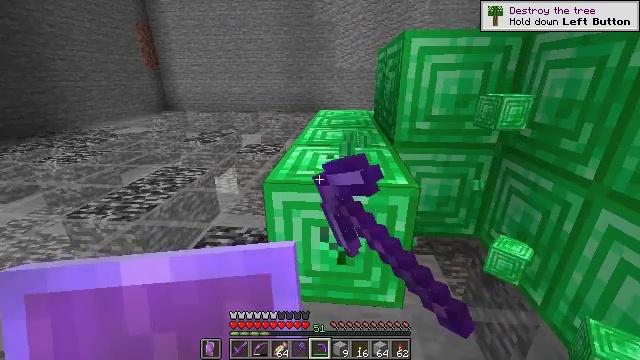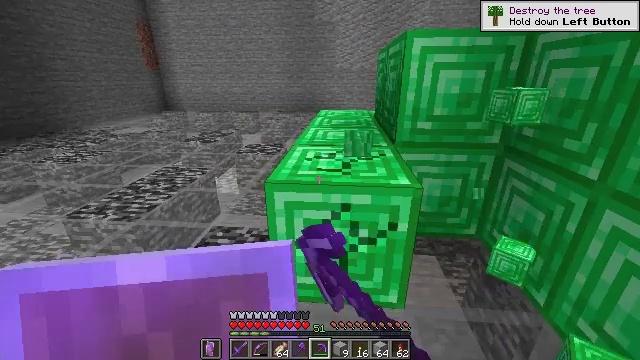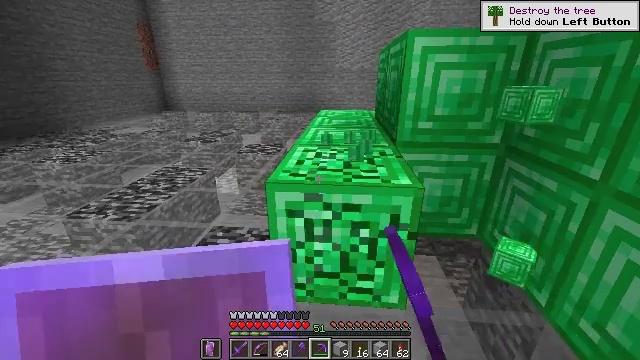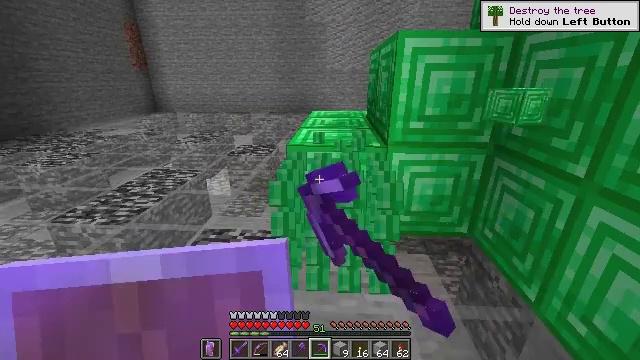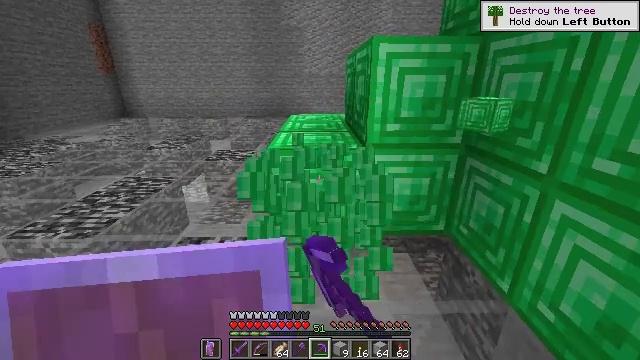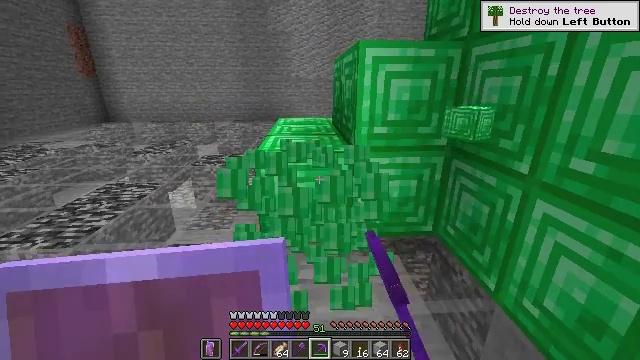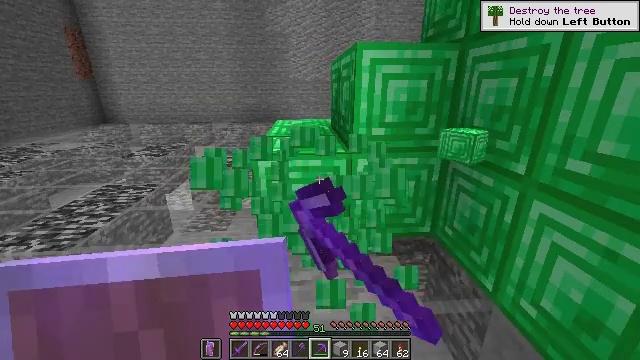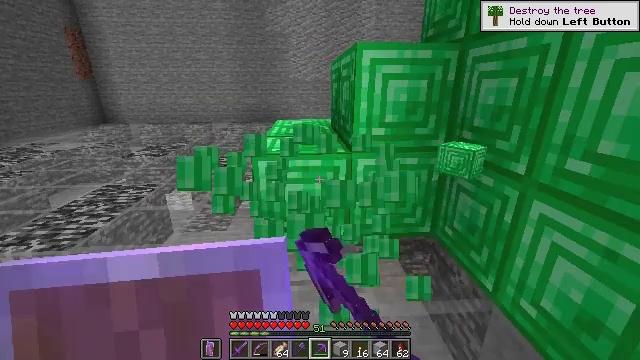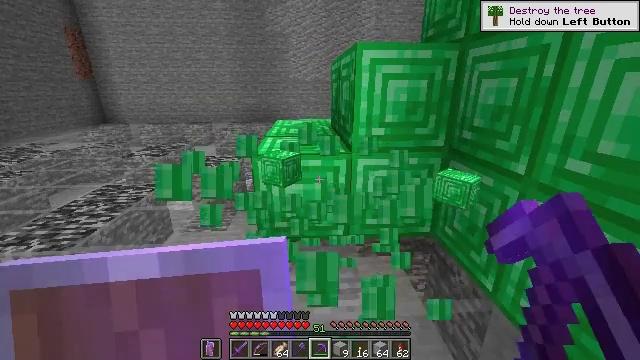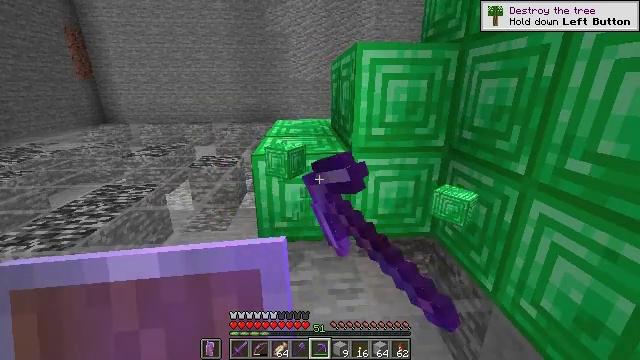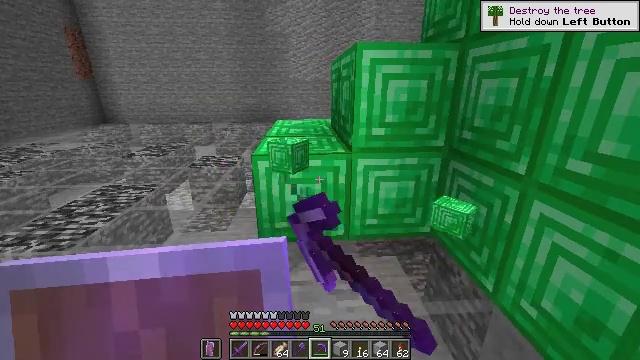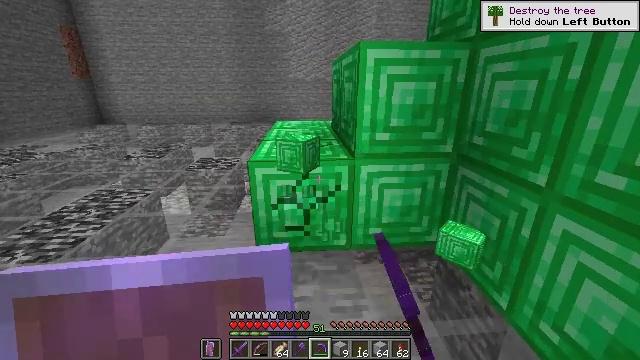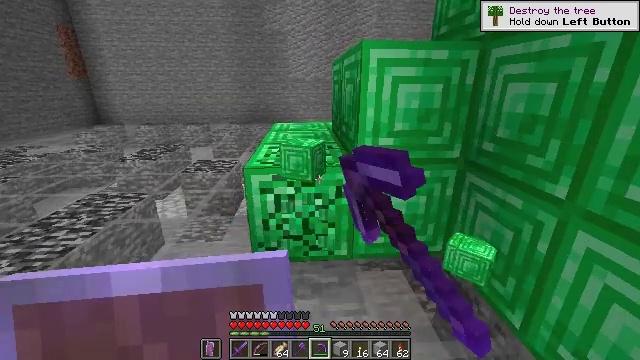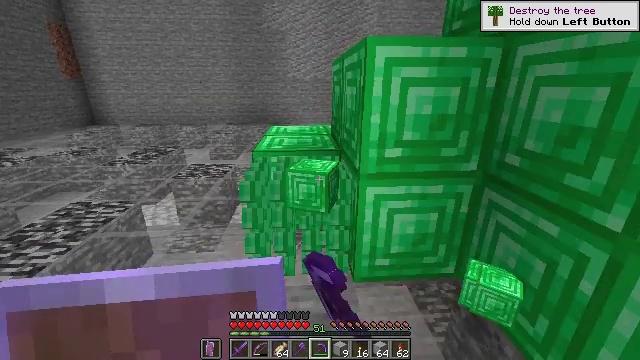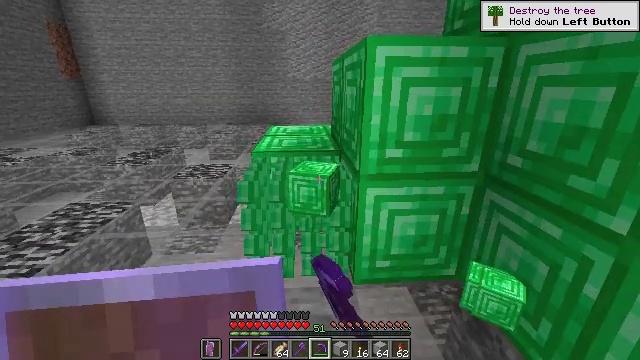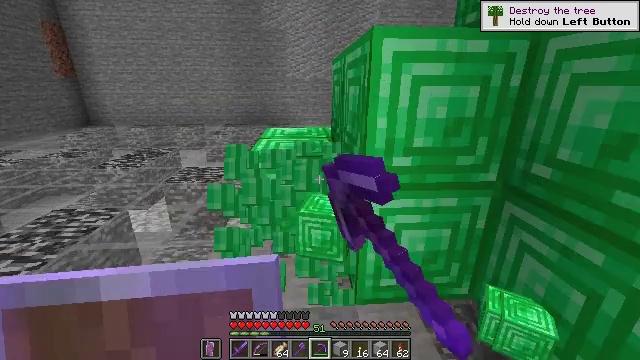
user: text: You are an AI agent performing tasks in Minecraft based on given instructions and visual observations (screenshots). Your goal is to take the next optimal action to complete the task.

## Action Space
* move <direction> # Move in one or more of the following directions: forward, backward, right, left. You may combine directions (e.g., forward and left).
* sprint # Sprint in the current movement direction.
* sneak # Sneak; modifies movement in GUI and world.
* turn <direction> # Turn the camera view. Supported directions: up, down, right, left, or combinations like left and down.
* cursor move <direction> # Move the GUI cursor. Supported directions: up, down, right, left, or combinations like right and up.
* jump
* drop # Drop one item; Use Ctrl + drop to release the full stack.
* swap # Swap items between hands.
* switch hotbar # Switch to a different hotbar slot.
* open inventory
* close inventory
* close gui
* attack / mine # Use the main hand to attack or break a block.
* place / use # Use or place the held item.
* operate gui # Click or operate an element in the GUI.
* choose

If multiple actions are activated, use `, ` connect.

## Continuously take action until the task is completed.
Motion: motion action
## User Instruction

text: Use a pickaxe to mine the emerald block.
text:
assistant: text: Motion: attack / mine
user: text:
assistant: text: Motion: attack / mine
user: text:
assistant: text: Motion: turn right, attack / mine
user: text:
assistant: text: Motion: turn right, attack / mine
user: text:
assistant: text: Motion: turn right, attack / mine
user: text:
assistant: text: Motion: attack / mine
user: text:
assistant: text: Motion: attack / mine
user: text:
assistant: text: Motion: attack / mine
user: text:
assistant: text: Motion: attack / mine
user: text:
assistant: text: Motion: move forward, attack / mine
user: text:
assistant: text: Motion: move forward, attack / mine
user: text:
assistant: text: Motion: move forward, attack / mine
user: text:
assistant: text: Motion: move forward, attack / mine
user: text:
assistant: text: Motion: move forward, attack / mine
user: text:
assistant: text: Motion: attack / mine
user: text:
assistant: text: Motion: attack / mine
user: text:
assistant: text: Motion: attack / mine
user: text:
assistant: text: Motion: attack / mine
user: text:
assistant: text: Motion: attack / mine
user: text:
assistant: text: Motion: attack / mine
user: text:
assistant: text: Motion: attack / mine
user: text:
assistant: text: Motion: attack / mine
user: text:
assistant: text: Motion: move right, turn up, attack / mine
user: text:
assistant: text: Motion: move right, turn up, attack / mine
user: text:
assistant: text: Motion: move right, attack / mine
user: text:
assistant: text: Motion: move right, turn left, attack / mine
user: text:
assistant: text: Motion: move right, turn left, attack / mine
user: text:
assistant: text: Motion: attack / mine
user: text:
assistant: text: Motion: attack / mine
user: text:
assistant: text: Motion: attack / mine